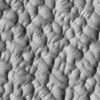
Label: not_dusty